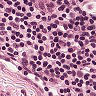
Metastatic tissue present: no